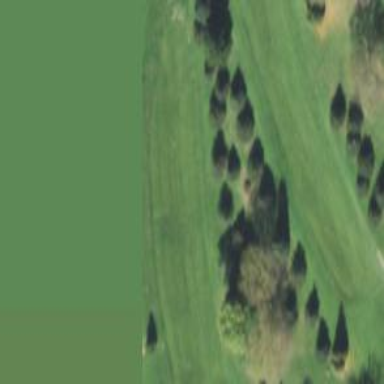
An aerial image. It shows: View of golf hole.